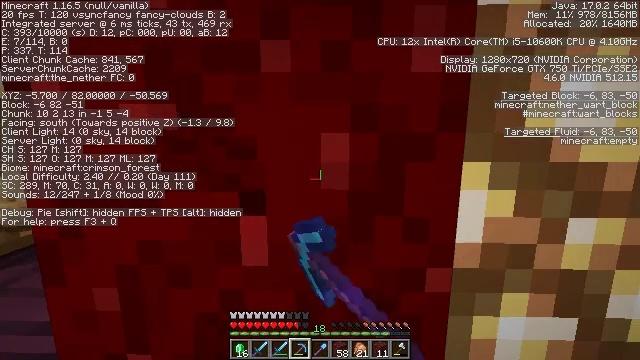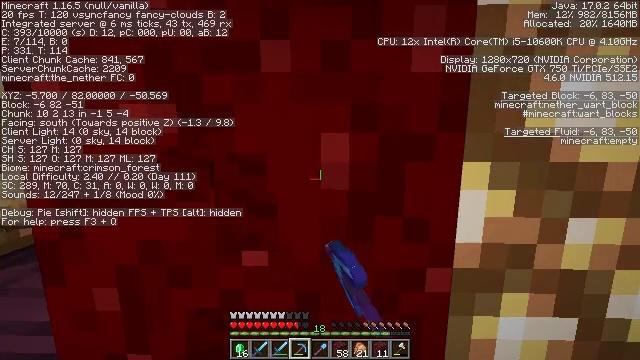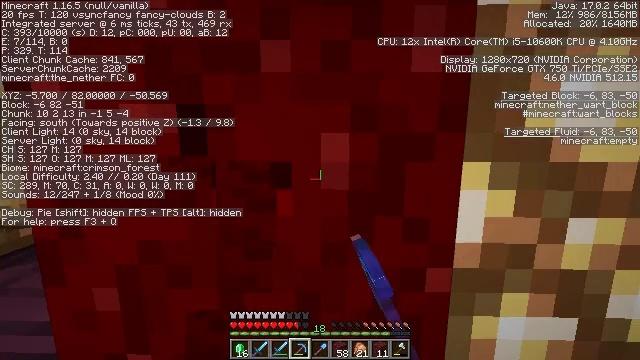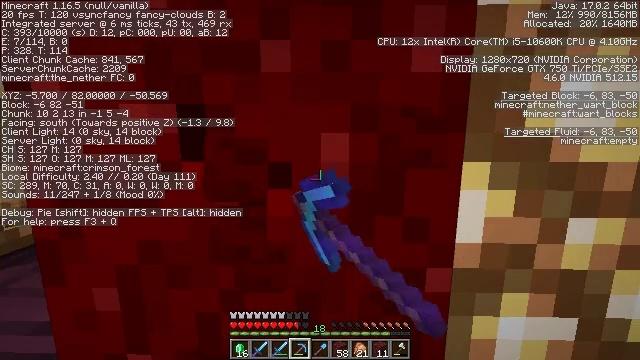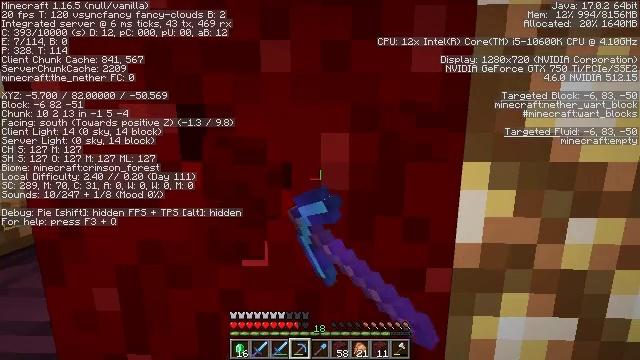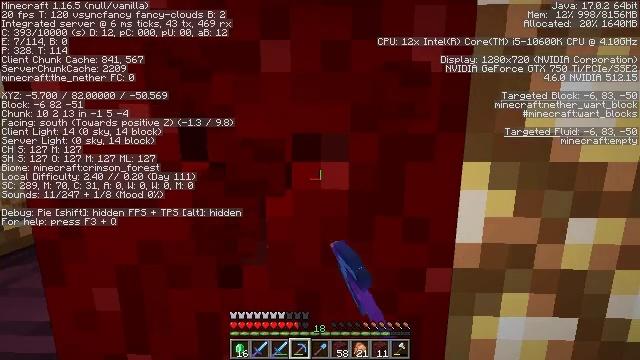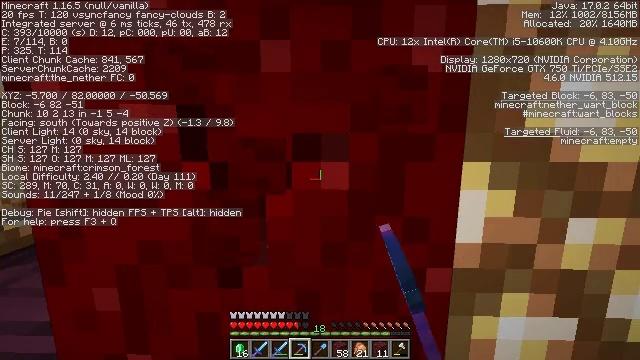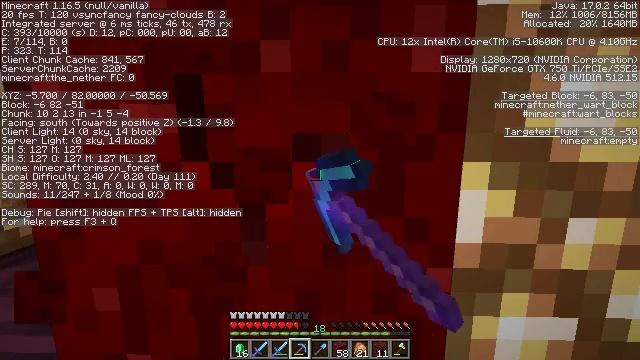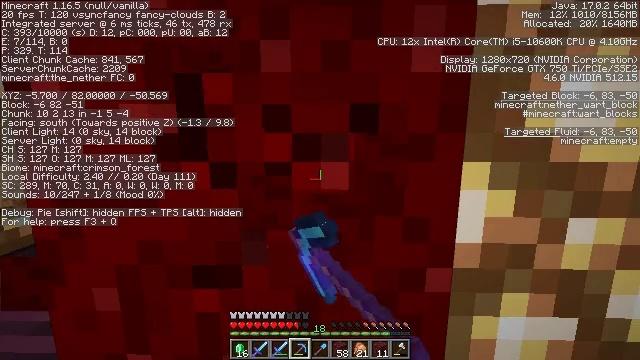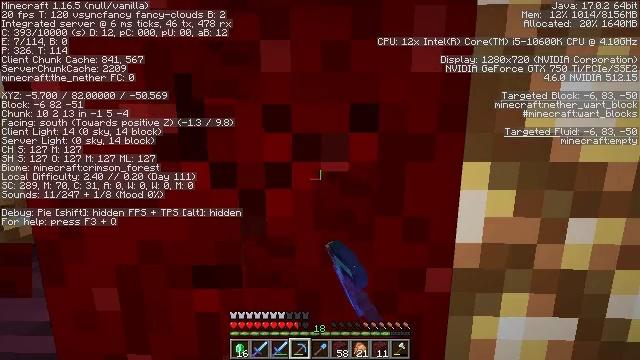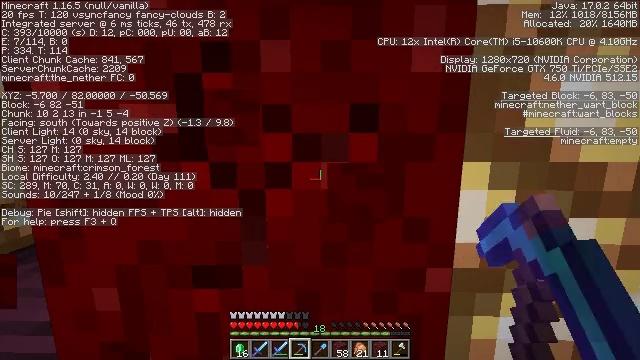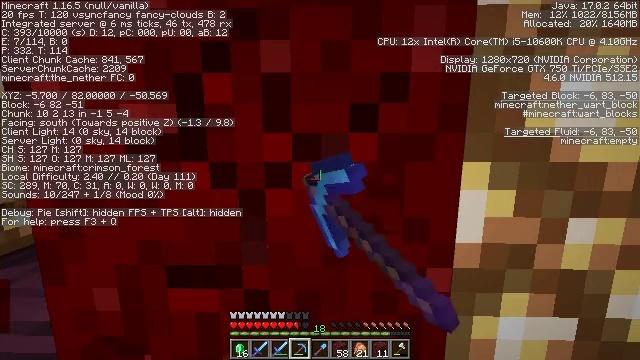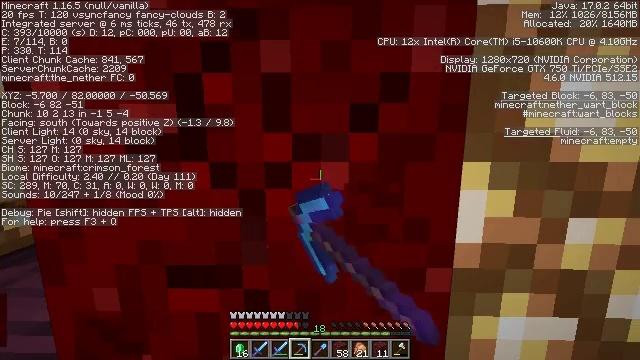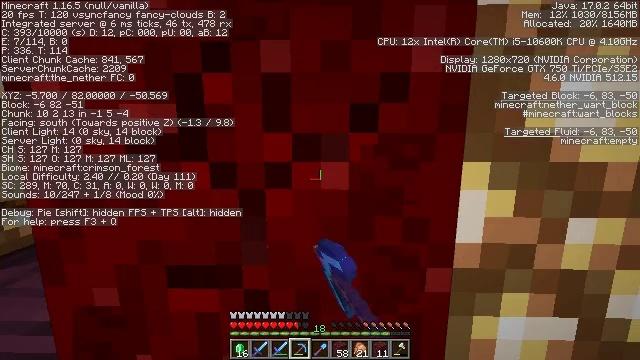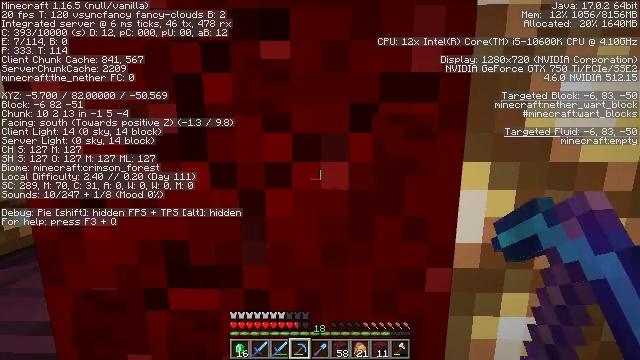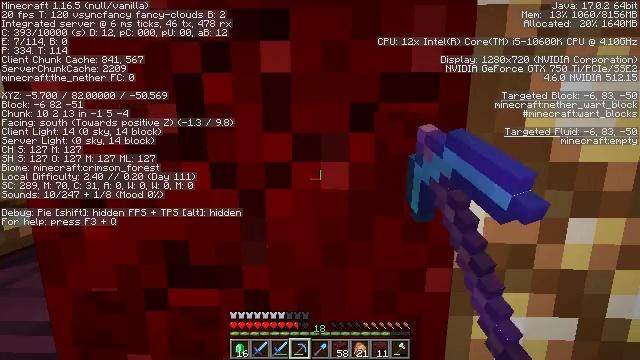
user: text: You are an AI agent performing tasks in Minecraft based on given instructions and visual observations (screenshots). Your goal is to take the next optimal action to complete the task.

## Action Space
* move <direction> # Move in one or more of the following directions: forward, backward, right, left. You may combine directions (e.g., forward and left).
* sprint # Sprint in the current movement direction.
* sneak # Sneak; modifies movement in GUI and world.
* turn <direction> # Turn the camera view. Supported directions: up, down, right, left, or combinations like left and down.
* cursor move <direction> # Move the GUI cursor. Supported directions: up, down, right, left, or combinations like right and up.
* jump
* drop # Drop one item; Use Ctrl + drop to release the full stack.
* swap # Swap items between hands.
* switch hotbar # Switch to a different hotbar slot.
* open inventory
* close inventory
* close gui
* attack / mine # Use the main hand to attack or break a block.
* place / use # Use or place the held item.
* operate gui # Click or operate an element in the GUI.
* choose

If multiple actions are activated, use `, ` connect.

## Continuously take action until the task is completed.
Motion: motion action
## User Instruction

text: Break the nether wart block with a tool.
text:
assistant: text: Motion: attack / mine
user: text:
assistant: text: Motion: attack / mine
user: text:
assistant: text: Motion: attack / mine
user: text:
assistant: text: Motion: attack / mine
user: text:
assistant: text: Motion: attack / mine
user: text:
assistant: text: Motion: attack / mine
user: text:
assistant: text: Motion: attack / mine
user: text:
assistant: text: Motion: attack / mine
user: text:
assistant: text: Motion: attack / mine
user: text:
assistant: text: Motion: attack / mine
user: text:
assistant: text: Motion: attack / mine
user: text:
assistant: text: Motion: attack / mine
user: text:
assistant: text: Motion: attack / mine
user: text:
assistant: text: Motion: attack / mine
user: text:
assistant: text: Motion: attack / mine
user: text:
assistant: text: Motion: attack / mine
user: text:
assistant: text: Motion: attack / mine
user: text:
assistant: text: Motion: attack / mine
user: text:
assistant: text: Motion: attack / mine
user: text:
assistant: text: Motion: attack / mine
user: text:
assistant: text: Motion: attack / mine
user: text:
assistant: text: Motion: attack / mine
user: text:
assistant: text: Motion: attack / mine
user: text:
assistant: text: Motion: attack / mine
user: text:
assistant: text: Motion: attack / mine
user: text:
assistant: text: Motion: attack / mine
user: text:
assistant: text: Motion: attack / mine
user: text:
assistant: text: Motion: attack / mine
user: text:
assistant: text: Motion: attack / mine
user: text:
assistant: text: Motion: attack / mine